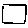
Label: square